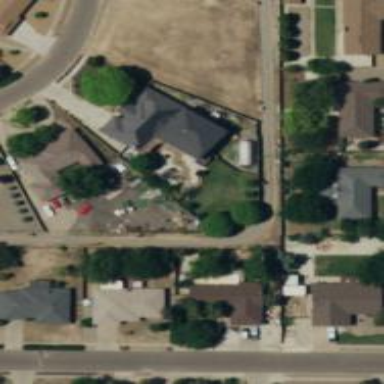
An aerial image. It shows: Alleyway designated as service road.